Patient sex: F
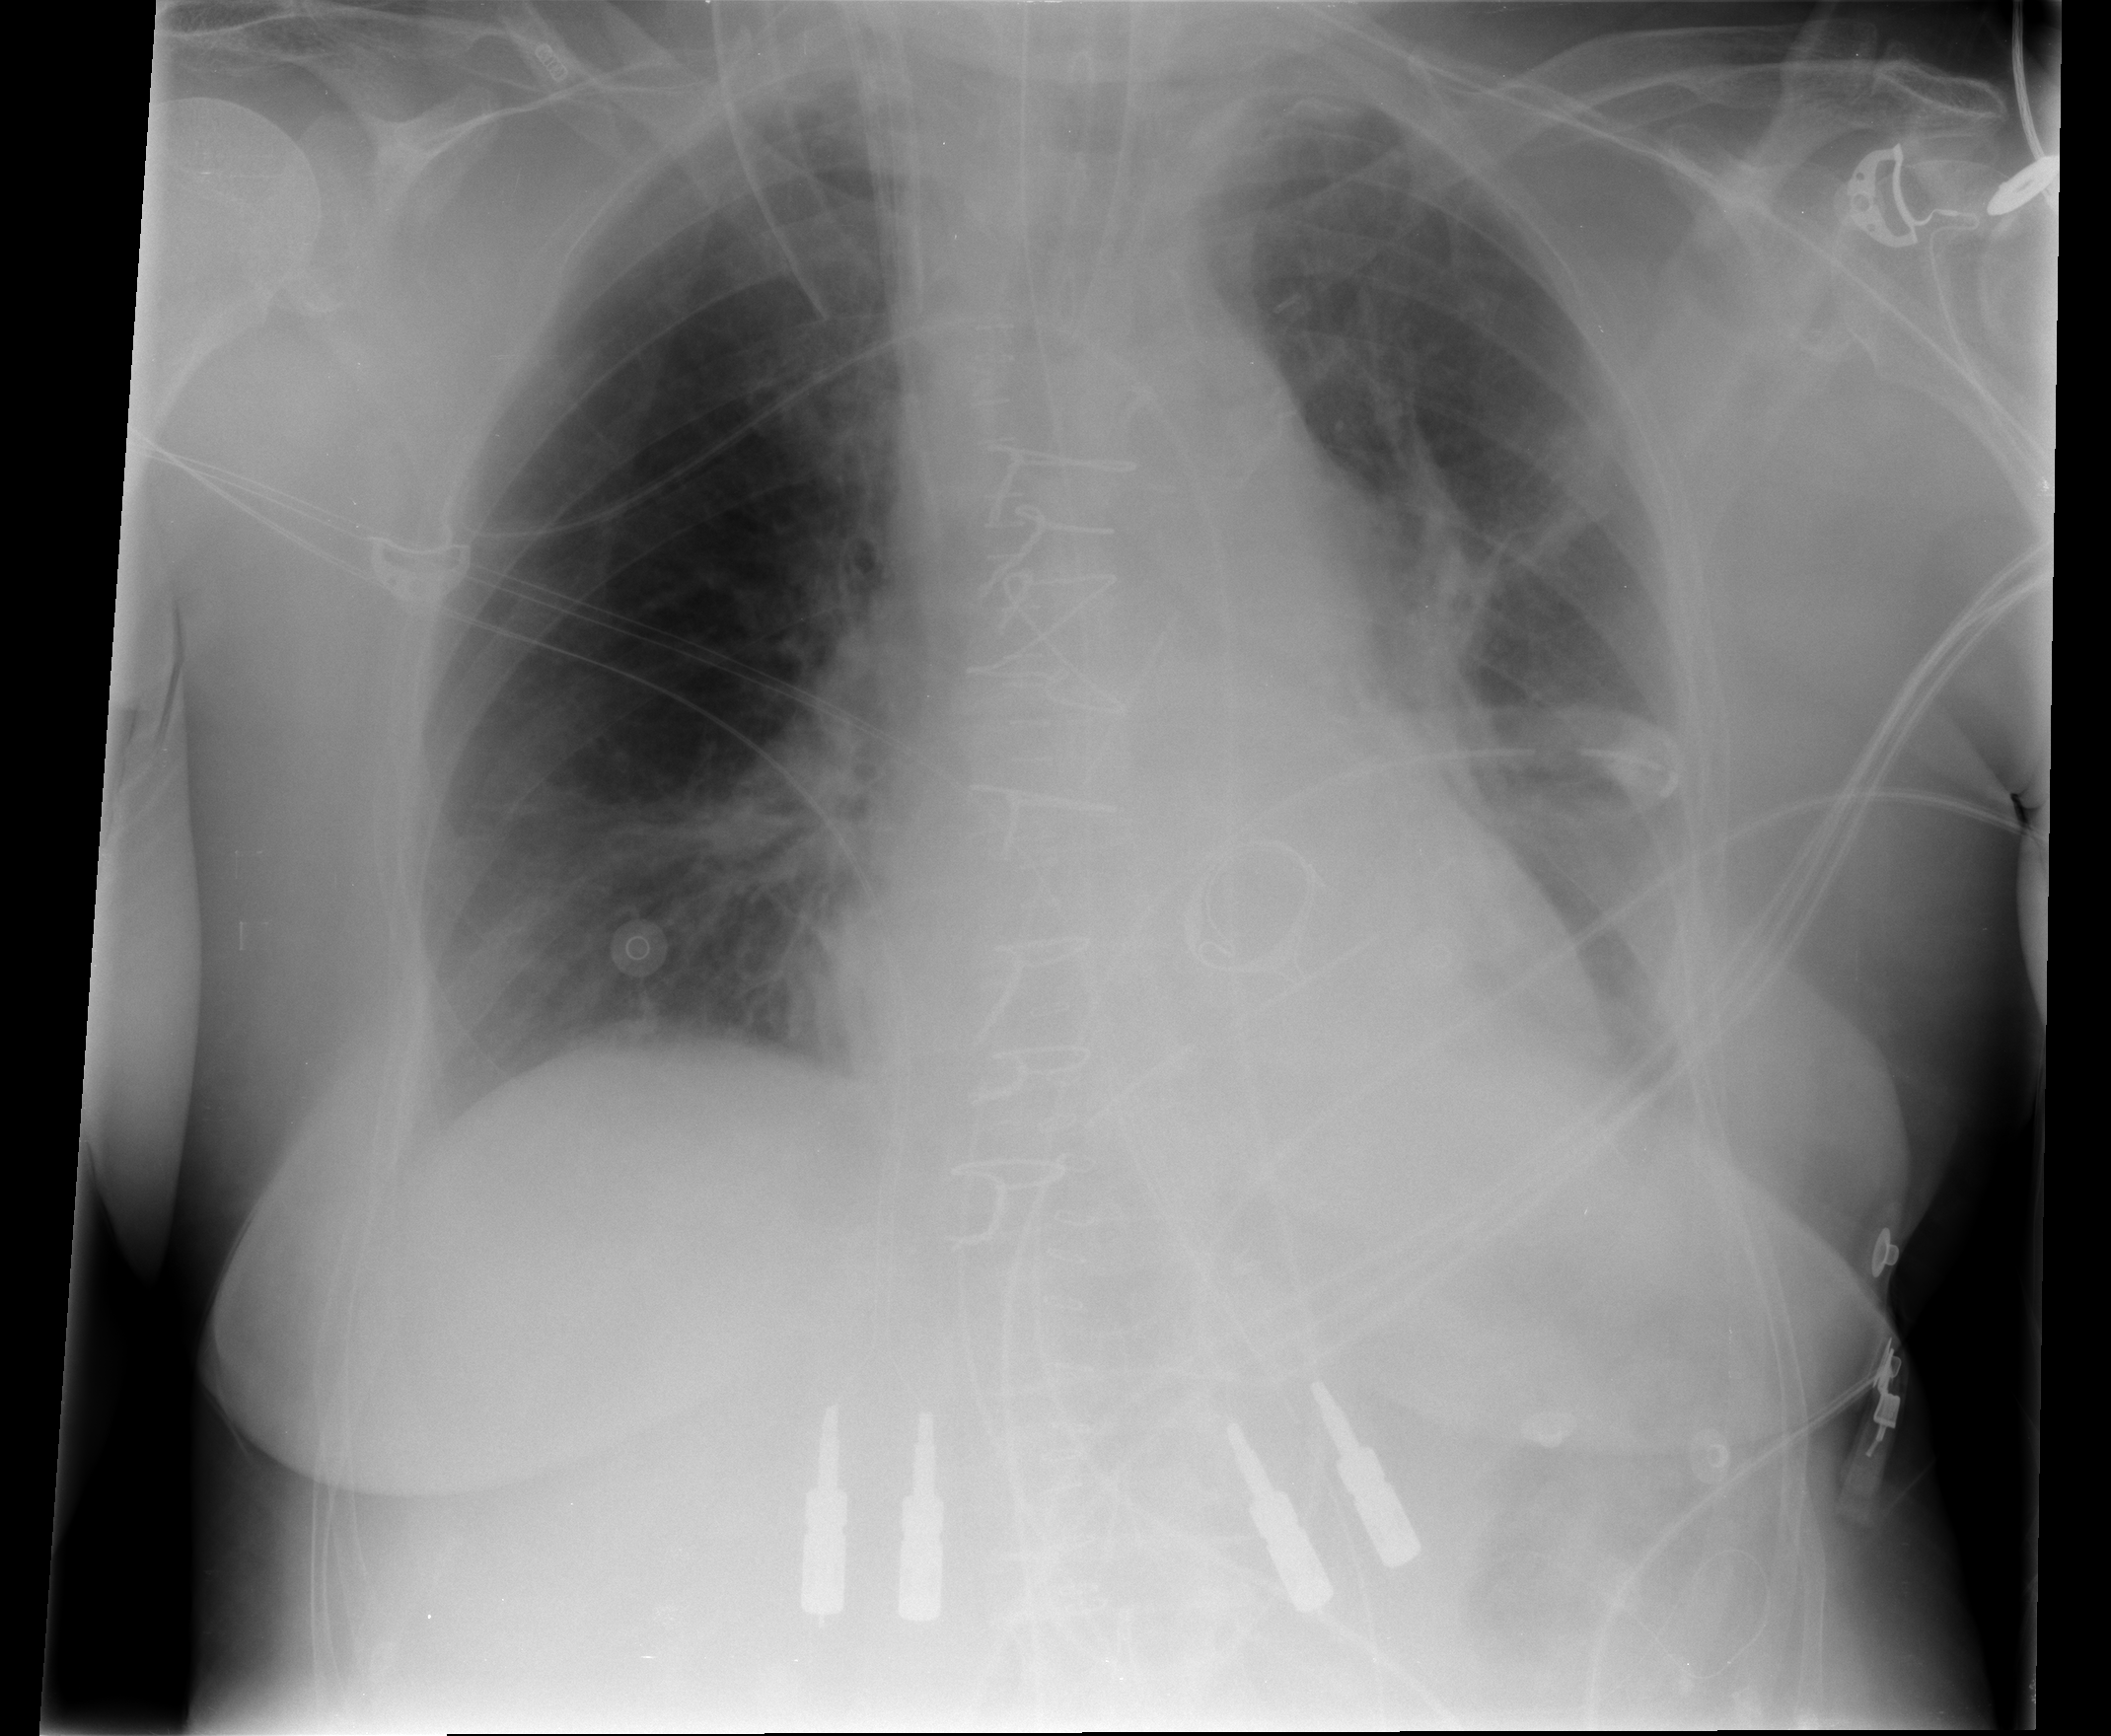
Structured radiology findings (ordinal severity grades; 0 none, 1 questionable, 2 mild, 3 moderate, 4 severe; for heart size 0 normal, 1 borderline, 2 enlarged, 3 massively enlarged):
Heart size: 2
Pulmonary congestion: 2
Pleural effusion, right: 0
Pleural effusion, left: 2
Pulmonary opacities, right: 0
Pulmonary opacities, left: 0
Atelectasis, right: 0
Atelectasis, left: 2